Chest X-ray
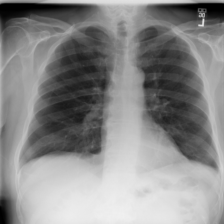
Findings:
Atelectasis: negative
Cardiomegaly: negative
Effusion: negative
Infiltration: negative
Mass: negative
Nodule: negative
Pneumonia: negative
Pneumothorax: negative
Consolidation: negative
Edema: negative
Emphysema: negative
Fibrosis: negative
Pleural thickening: negative
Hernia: negative